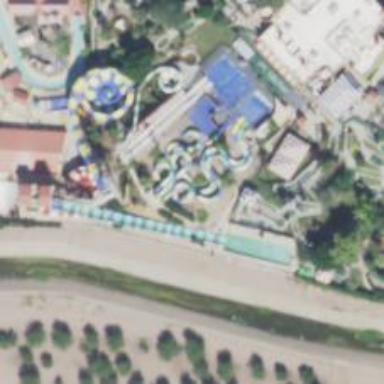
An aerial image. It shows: Water slide attraction.